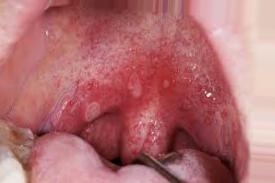
Condition: Mouth Ulcer